Question: I'm working on Django project in PyCharm enviroment. I have a strange problem: In all of my Django apps urls.py files do not have an emblem of python on their icons. And, I do not have an IDLE support for the code. If the name of the file is changed, then the file becomes common python script.
I cannot understand why this is happening?
Tried to define a variable inside of the file, and import it into another script. Got the next error:
And i have that problem in EVERY django project. Even in new ones.
I guess, maybe this is not a problem, but a feature of django.
Illustration:

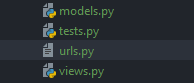
Answer: You probably misclick and add urls.py in a file name patterns for text file.
Go to Settings/ Editor / File type
Then Text
and delete this pattern
<URL>